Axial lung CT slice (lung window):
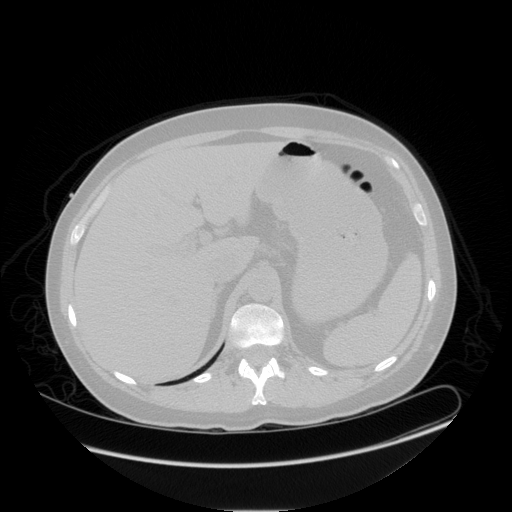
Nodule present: no